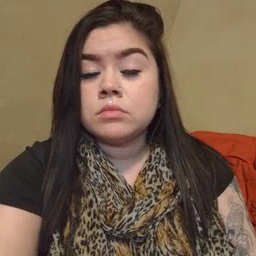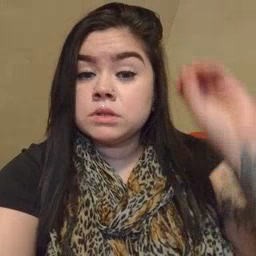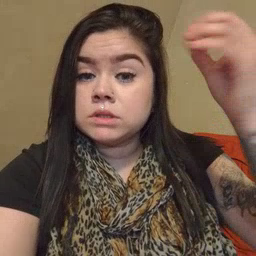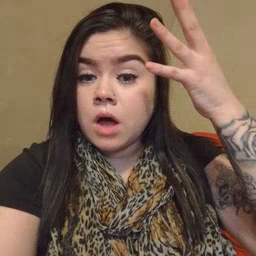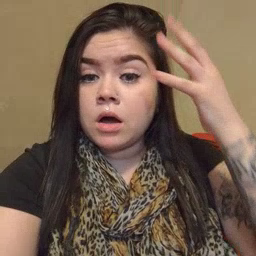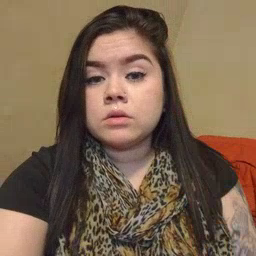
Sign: sun